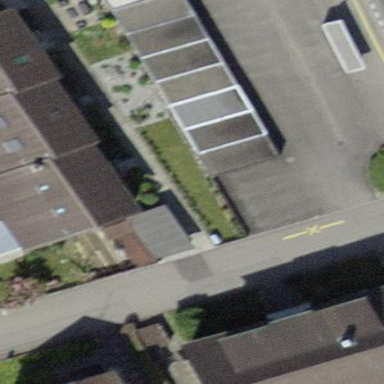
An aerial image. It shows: Group of garages.